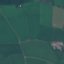
Label: Pasture